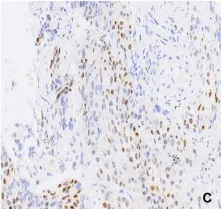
With local necrosis (x20 hematoxylin/eosin). Androgen receptor (AR).
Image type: pathology (immunostaining)